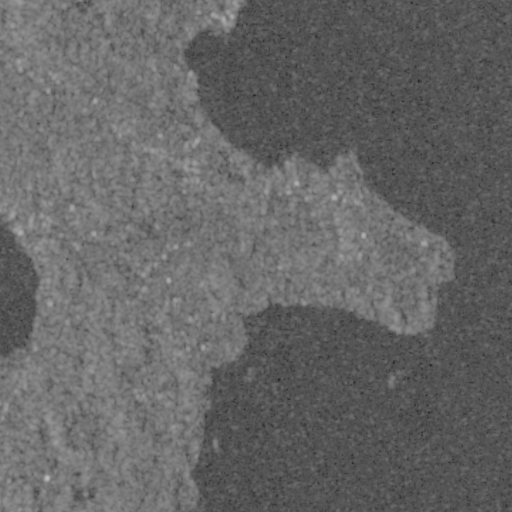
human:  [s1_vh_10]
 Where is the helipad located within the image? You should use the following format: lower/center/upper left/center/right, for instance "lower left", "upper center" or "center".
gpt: The helipad is located in the center left of the image.
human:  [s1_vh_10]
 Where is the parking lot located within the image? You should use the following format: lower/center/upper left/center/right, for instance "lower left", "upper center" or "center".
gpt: There is no parking lot in the image.

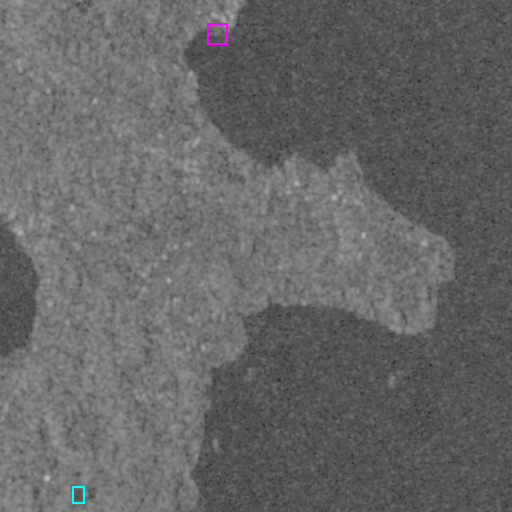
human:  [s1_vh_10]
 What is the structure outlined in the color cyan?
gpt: The structure outlined in cyan is a park.
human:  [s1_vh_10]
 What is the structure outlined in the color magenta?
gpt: The structure outlined in magenta is a parking lot.
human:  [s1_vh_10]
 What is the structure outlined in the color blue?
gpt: There is no blue outline.